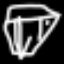
Label: diamond